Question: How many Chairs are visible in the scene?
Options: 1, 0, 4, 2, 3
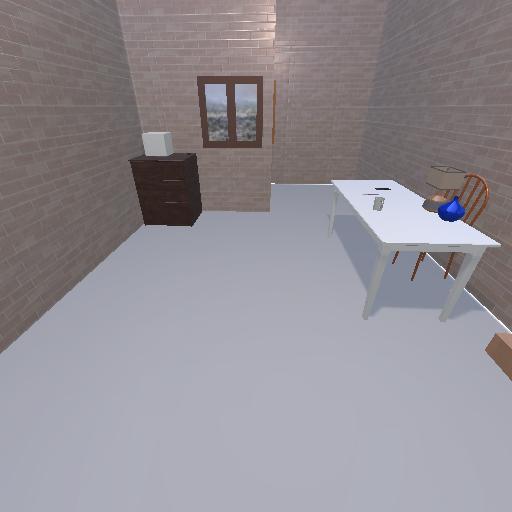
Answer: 1